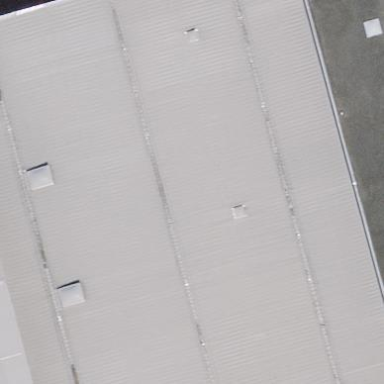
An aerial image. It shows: Industrial building.